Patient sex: M
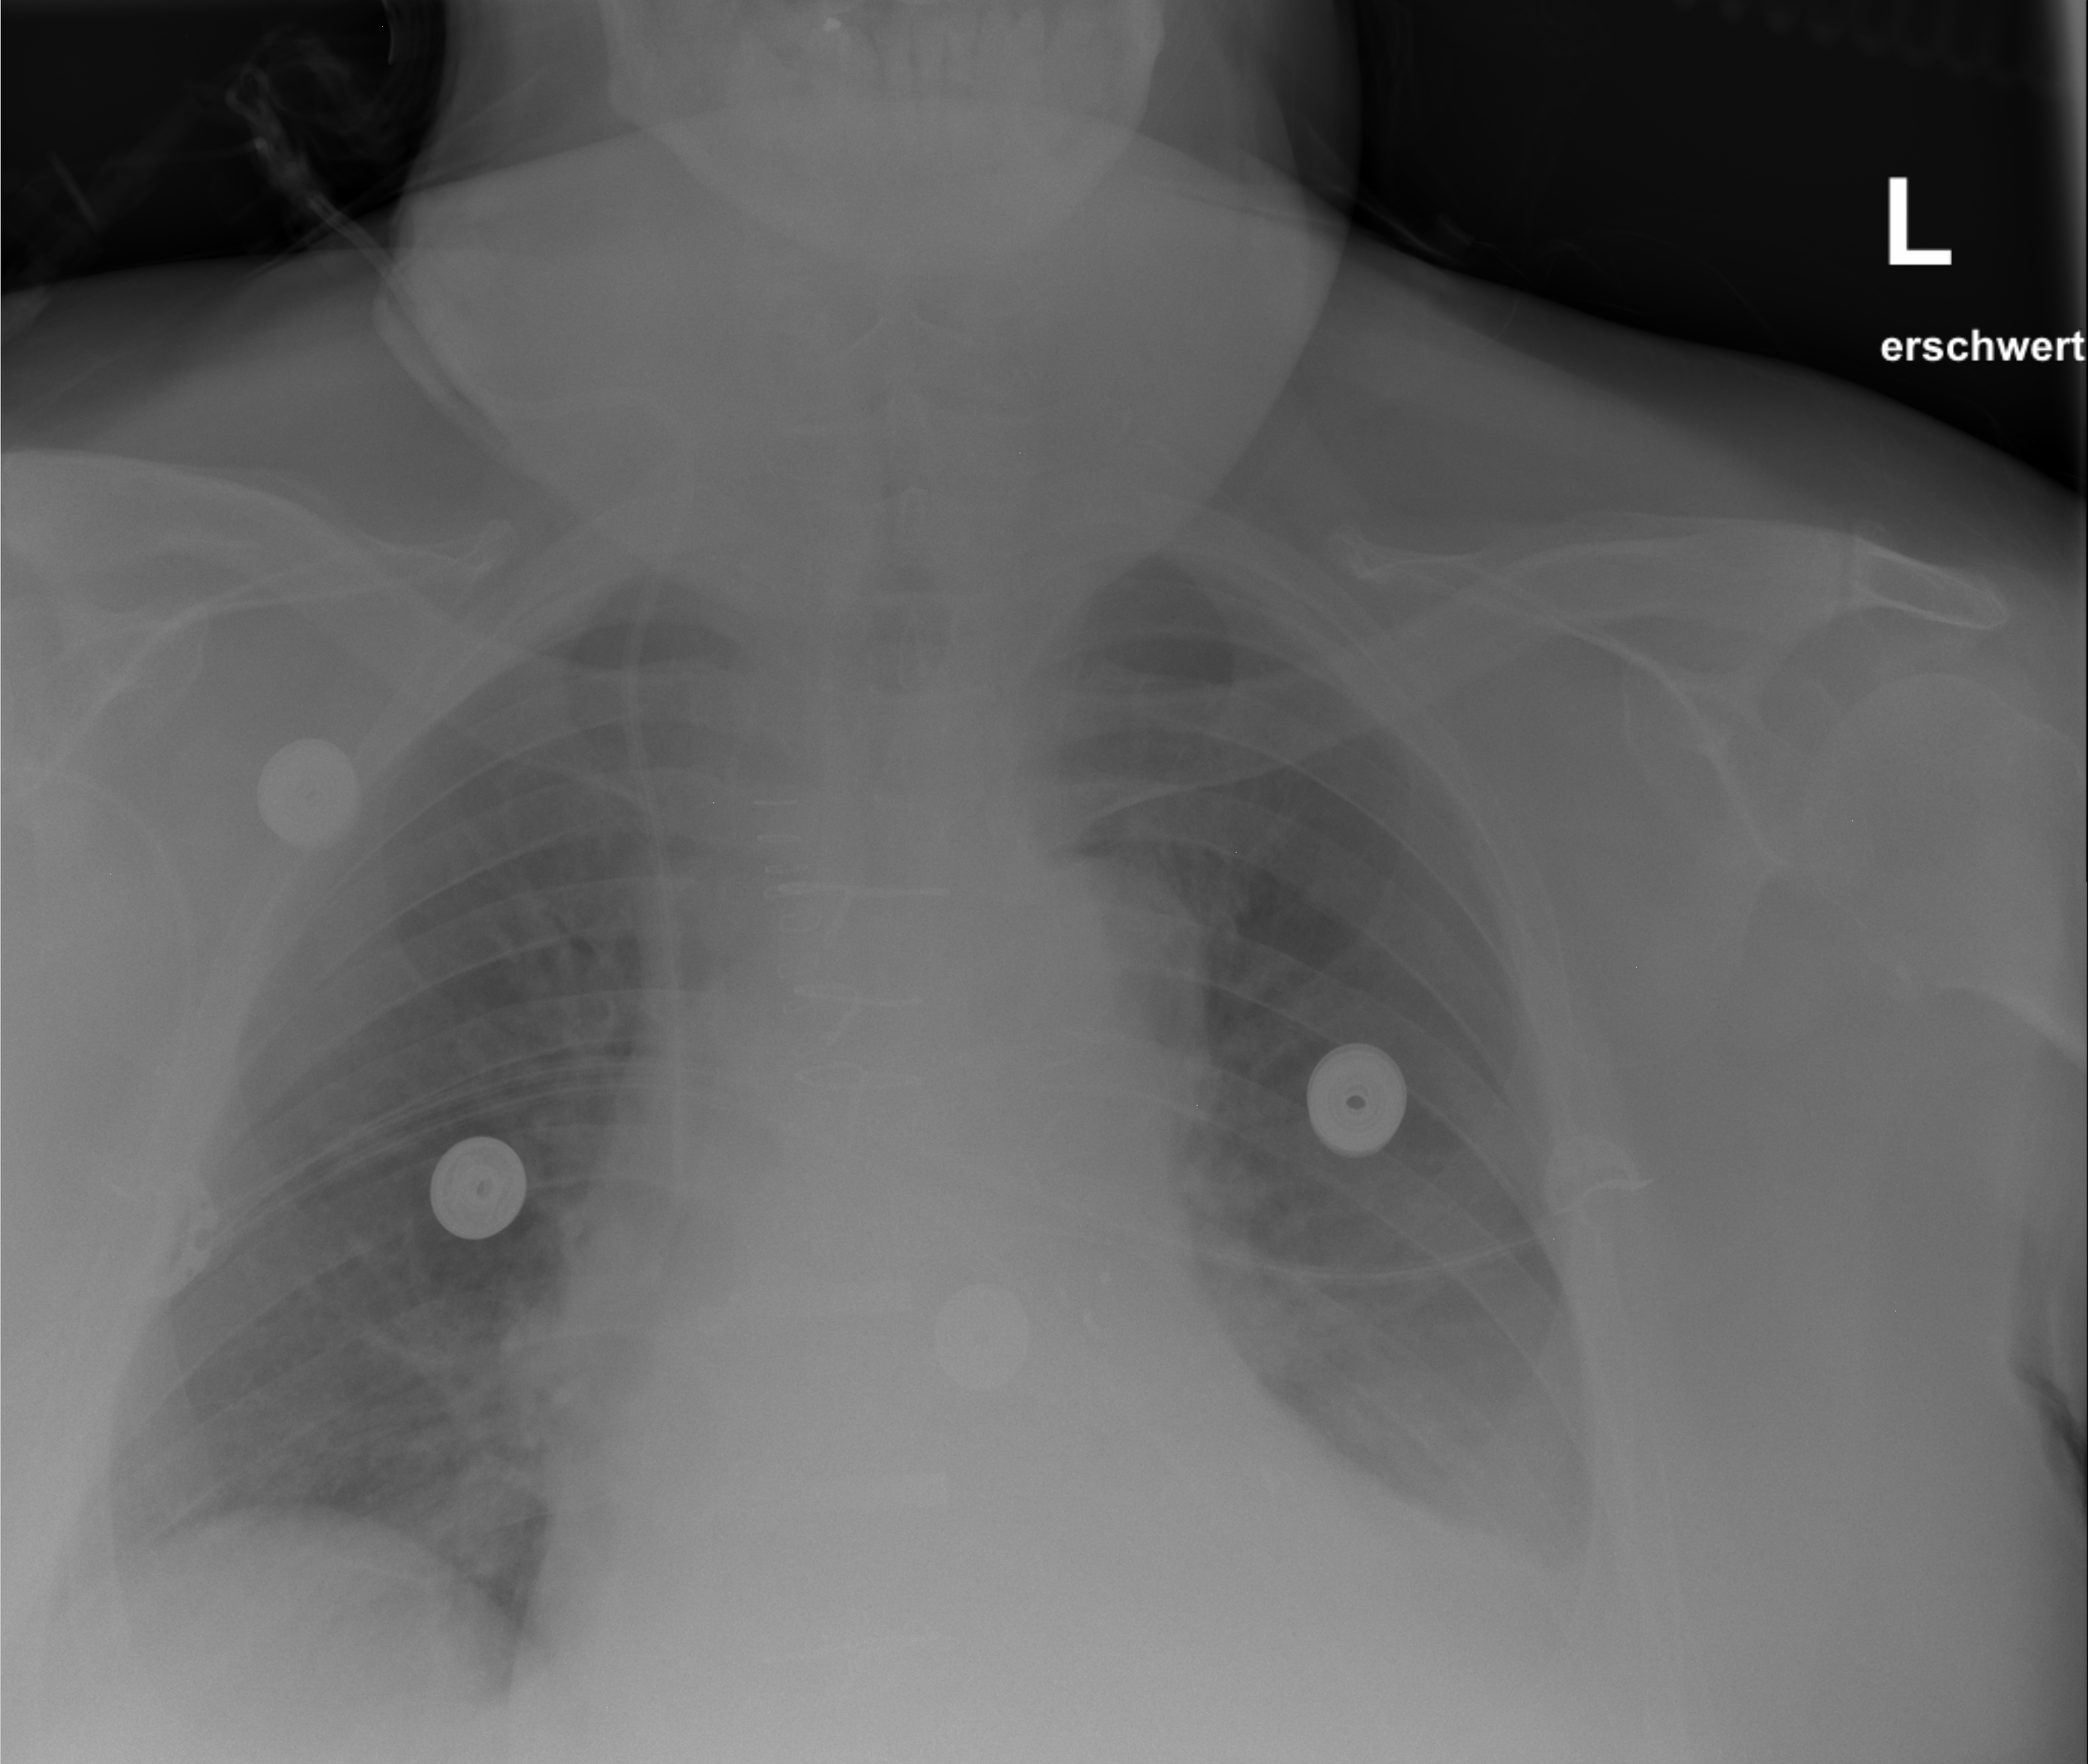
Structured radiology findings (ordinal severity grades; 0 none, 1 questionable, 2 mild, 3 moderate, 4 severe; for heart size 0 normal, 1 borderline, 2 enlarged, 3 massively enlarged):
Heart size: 2
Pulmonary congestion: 0
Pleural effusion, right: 2
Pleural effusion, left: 2
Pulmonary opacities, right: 1
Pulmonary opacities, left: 0
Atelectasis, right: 2
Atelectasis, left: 2